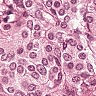
Metastatic tissue present: yes